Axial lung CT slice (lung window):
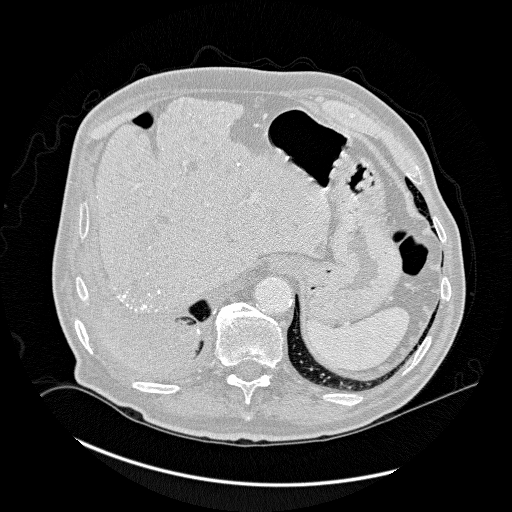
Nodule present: no